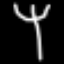
Label: fork